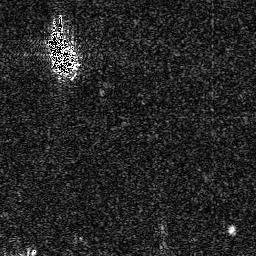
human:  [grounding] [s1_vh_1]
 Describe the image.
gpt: In the satellite image, there is  <ref>1 medium ship </ref> <box>[[17, 7, 28, 28, 0]]</box> located at top left.